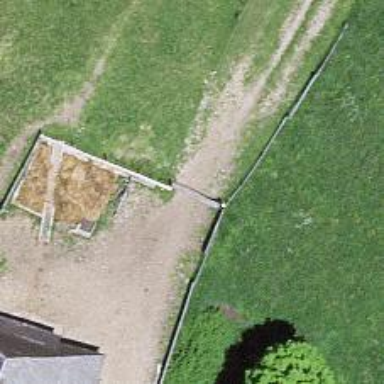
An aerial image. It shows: Gate.